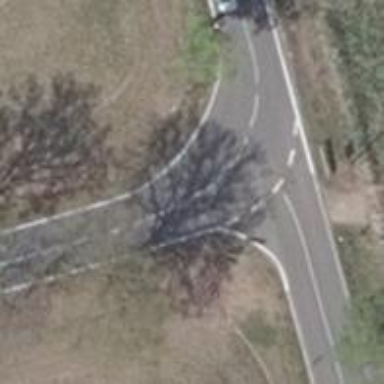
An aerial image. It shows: Secondary road with asphalt surface.